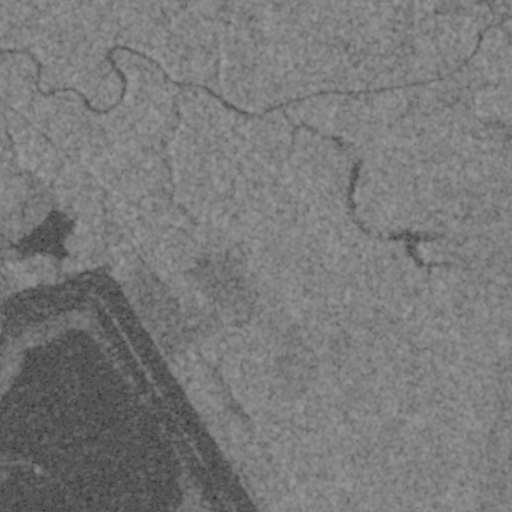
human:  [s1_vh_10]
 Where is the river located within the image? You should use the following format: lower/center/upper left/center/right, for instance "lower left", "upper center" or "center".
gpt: The river is located in the upper of the image.
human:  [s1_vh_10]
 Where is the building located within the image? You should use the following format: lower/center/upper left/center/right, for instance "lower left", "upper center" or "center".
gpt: The building is located in the upper right of the image.
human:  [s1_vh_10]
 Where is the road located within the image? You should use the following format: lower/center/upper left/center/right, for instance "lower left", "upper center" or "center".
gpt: There is no road in the image.

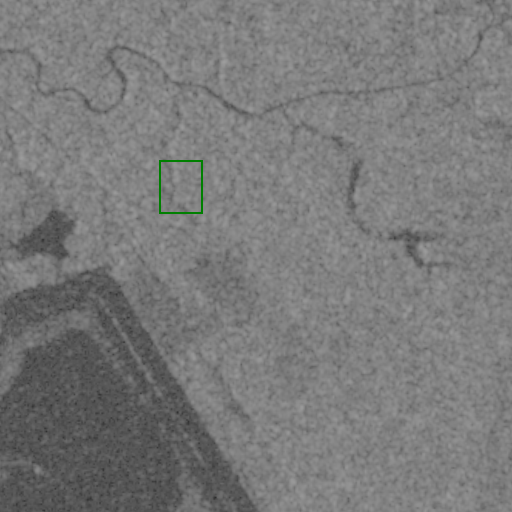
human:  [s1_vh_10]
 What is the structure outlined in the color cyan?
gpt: There is no cyan outline.
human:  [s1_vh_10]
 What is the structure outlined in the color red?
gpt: There is no structure outlined in red.